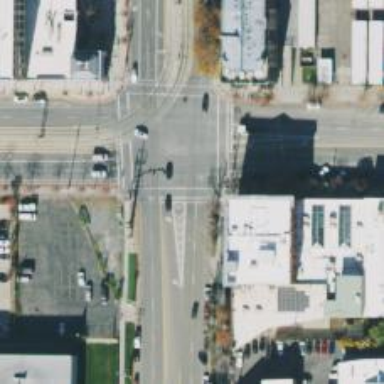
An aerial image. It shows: Crossing with marked lines on the road.